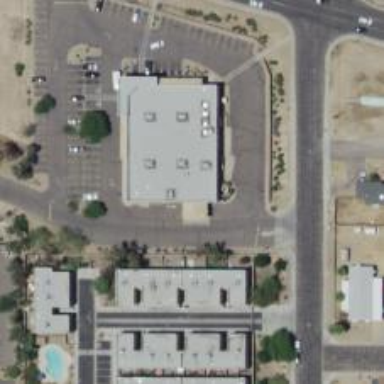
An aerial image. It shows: Pharmacy providing healthcare services.